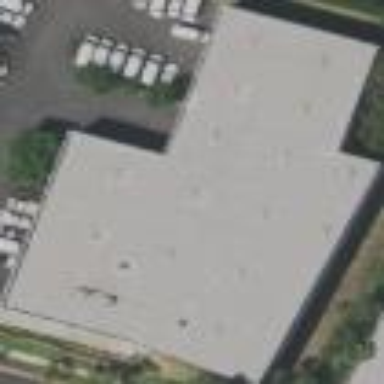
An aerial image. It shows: Warehouse building.